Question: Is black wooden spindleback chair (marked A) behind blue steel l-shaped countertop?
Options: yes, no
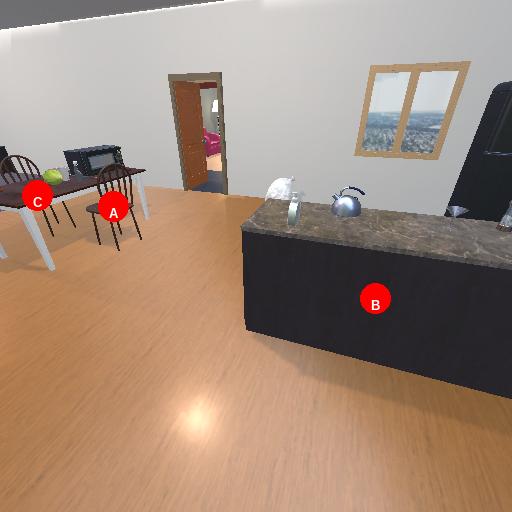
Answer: yes